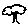
Label: tree